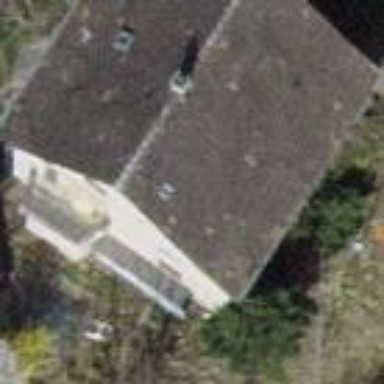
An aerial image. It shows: Detached building.